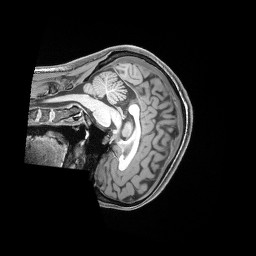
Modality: T1w
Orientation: sagittal
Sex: female
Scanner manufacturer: siemens
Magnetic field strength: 3 T
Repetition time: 2.4 s
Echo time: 0.00222 s